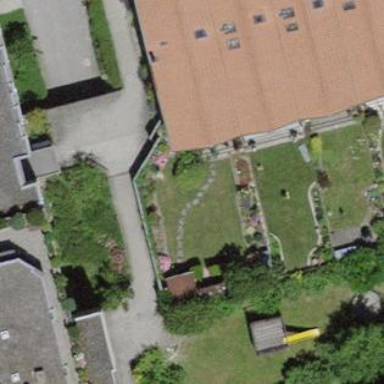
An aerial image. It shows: Terrace building with gabled roof.